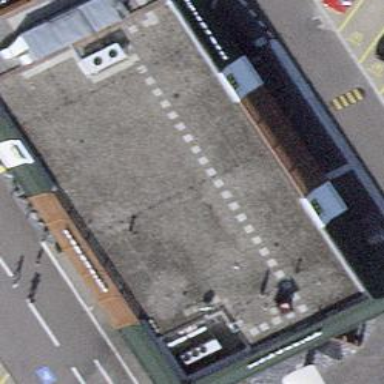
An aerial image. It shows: Fast food restaurant in building.